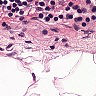
Metastatic tissue present: no